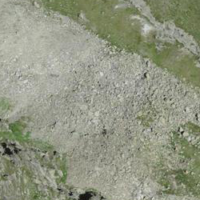
EUNIS habitat code: 31
Species observed at this site:
Kalmia procumbens